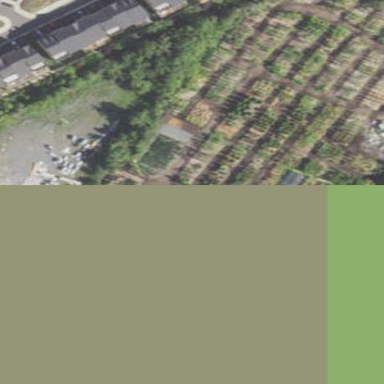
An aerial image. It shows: Plant nursery.